Field crop: maize
Growth stage: 2
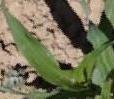
Species: maize